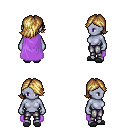
a pixel art fantasy rpg character, female body template, dark elf, purple skin, lavender cape, metal pants, blonde swoop hairstyle, gray slippers, four views (front, back, left, right), 2x2 character sprite sheet, small pixel art, hard edges, no anti-aliasing